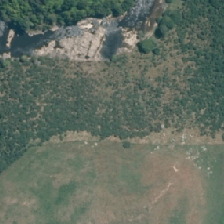
Land cover: grose_broom